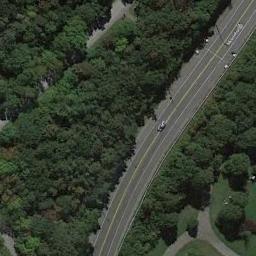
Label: freeway